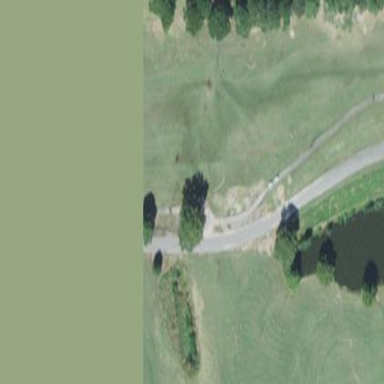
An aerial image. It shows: Golf fairway surrounded by grass.